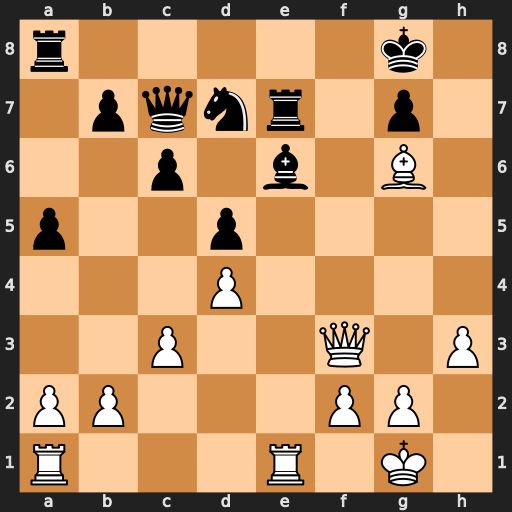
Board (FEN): r5k1/1pqnr1p1/2p1b1B1/p2p4/3P4/2P2Q1P/PP3PP1/R3R1K1
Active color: w
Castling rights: -
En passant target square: -
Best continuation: Rxe6 Nf8 Rxe7